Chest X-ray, PA view. Patient: 42 years old, sex F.
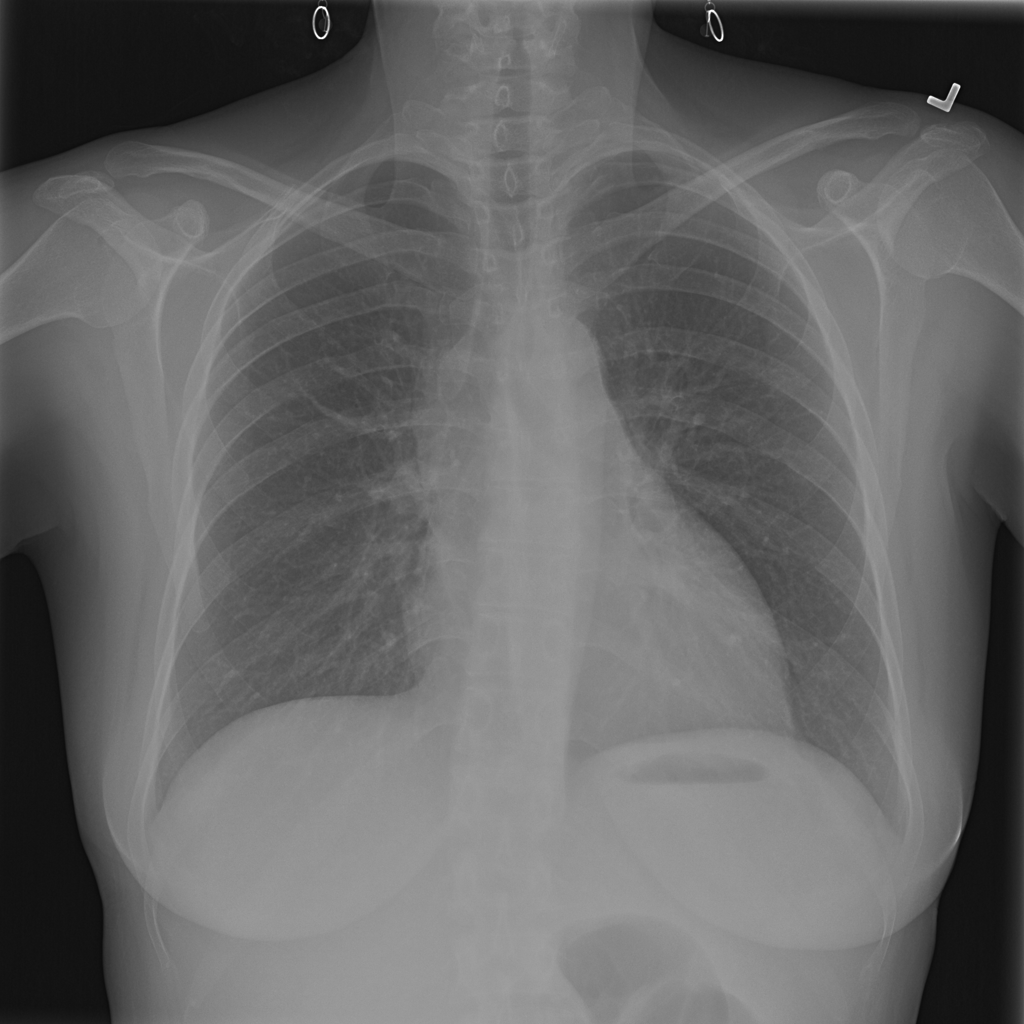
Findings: No Finding